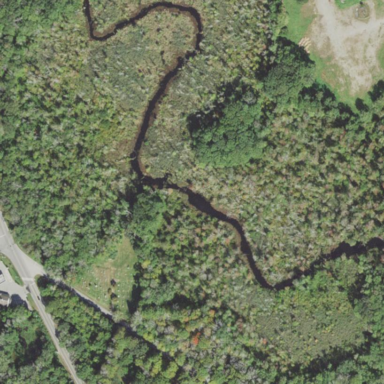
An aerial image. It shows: Swamp in wetland area.